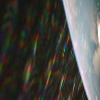
Label: sunburn